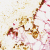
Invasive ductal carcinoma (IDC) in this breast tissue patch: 0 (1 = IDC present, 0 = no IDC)